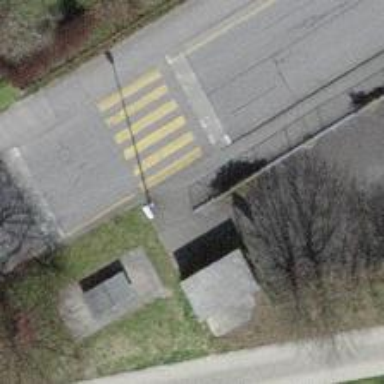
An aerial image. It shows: Uncontrolled zebra crossing with traffic calming table. The crossing is marked with zebra markings.